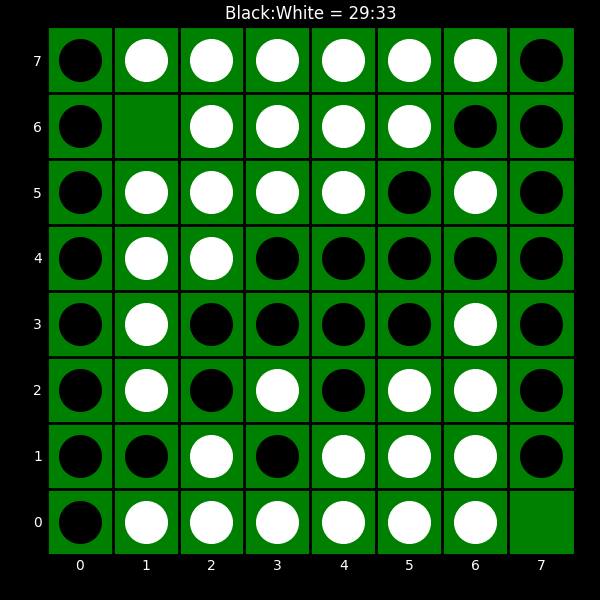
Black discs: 29
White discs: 33